Question: I have the following circle, made of wedges. Each wedge has a . Each has an image with a centered text. The text varies in length for each wedge.
The problem is I need to give each a rotation degree so all text aligns perfectly along the circle's perimeter. But I have no clue what rotation degree to give each .
For example, when I give all a rotation degree of 95deg, short texts align well, but long texts turn out crooked.
I suppose rotation degree must be dynamic for each . But I haven't found out how. I have the wedge dimensions, the text width, etc.

Code example for fillPatternImage:
'''
imageObj.src = Caption + ".png";
imageObj.onload = function () {
nts.setFillPatternImage(imageObj);
nts.setFillPatternRotationDeg(95);
// nts.setFillPatternOffset(-220, 100);
nts.setFillPatternX(radio - 15);
nts.setFillPatternY(leftSide);
nts.setFillPatternRepeat("no-repeat");
nts.draw();
}
'''
Any ideas would be of great help. Thanks in advance.
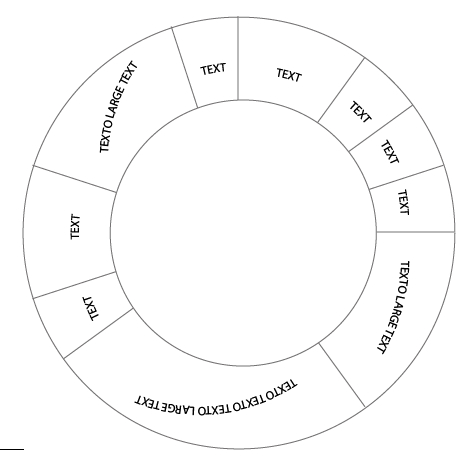
Answer:
Your text will always be appropriately rotated in the Kinetic wedge with this fillPatternRotation:
'''
fillPatternRotation:Math.PI/2+wedgeAngleDeg*Math.PI/360
'''
Where wedgeAngleDeg is the value supplied to wedge.angleDeg:
'''
angleDeg: wedgeAngleDeg
'''
You also need to set the appropriate wedge fillPatternOffset to match your text-image

You must horizontally offset the fillPattern to the midpoint of the text on the image
Assuming your text is horizontally centered on your image, that offset is image.width/2.
'''
fillPatternOffset X is image.width/2
'''
You must vertically offset the fillPattern to align the image text to the largest width on the wedge.
You can calculate the largest wedge width like this:
'''
var textTop=radius*Math.sin(wedgeAngleDeg*Math.PI/180);
'''
So your fillPatternOffset becomes:
'''
fillPatternOffset: [image.width/2, image.height-textTop],
'''
Here is code and a Fiddle: <URL>
'''
<!DOCTYPE HTML>
<html>
<head>
<style>
body {
margin: 0px;
padding: 0px;
}
</style>
</head>
<body>
<div id="container"></div>
<script src="http://d3lp1msu2r81bx.cloudfront.net/kjs/js/lib/kinetic-v4.6.0.min.js"></script>
<script defer="defer">
var stage = new Kinetic.Stage({
container: 'container',
width: 350,
height: 350
});
var img=new Image();
img.onload=function(){
start();
}
img.src="https://dl.dropboxusercontent.com/u/139992952/stackoverflow/testing.png";
function start(){
var layer = new Kinetic.Layer();
var wedgeAngleDeg=60;
var radius=100;
var textTop=radius*Math.sin(wedgeAngleDeg*Math.PI/180);
var wedge = new Kinetic.Wedge({
x: stage.getWidth() / 2,
y: stage.getHeight() / 2,
radius: radius,
angleDeg: wedgeAngleDeg,
fillPatternImage: img,
fillPatternOffset: [img.width/2, img.height-textTop],
fillPatternRepeat:"no-repeat",
fillPatternRotation:Math.PI/2+wedgeAngleDeg*Math.PI/360,
stroke: 'black',
strokeWidth: 4,
rotationDeg: 0
});
layer.add(wedge);
wedge.setRotationDeg(-45);
// add the layer to the stage
stage.add(layer);
}
</script>
</body>
</html>
'''